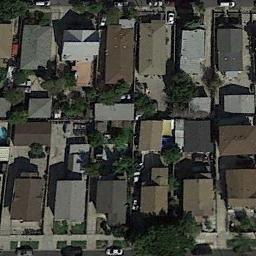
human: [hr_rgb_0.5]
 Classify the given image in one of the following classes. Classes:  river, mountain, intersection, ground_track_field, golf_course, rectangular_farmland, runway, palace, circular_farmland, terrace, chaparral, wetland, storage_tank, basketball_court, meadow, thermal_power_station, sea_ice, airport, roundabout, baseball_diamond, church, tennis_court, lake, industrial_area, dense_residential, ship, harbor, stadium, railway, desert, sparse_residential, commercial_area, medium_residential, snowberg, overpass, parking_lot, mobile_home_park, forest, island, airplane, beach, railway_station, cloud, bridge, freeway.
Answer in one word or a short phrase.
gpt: dense_residential